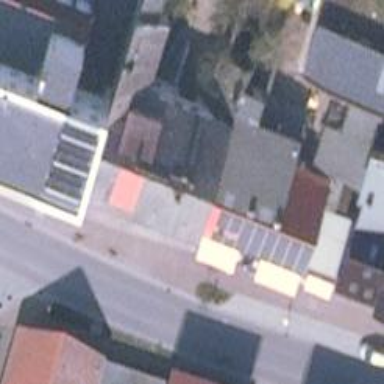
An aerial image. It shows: Ice cream stand or shop.